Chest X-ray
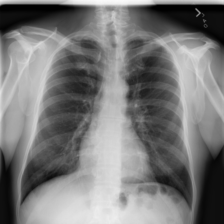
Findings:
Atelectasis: negative
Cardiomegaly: negative
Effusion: negative
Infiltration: negative
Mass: negative
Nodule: negative
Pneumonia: negative
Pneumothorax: negative
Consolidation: negative
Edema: negative
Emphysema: negative
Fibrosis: negative
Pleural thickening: positive
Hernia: negative